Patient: sex M, age 64
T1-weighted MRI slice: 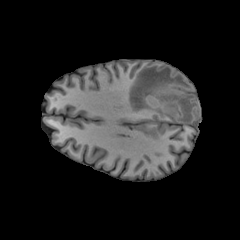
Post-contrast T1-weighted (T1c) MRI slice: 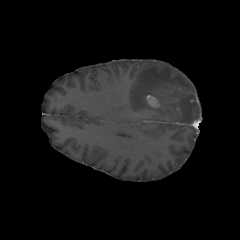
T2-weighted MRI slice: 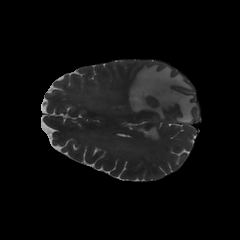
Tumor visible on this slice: yes
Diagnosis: Glioblastoma, IDH-wildtype
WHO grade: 4